Field crop: maize
Growth stage: 2
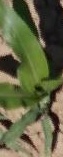
Species: maize